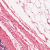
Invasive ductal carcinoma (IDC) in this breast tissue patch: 0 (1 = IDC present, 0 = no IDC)